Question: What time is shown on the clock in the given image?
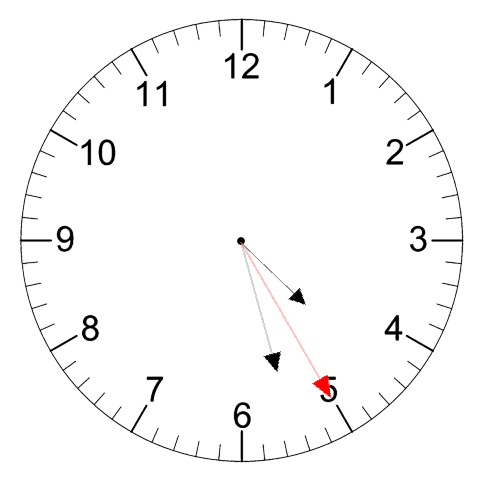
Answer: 04:27:25